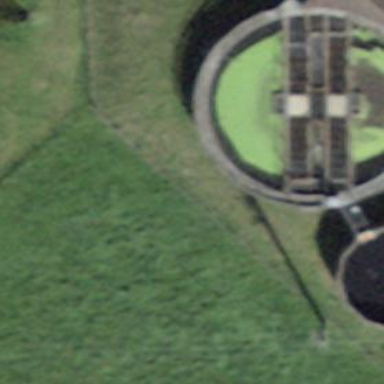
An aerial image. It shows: Basin within man-made wastewater treatment plant.